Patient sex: M
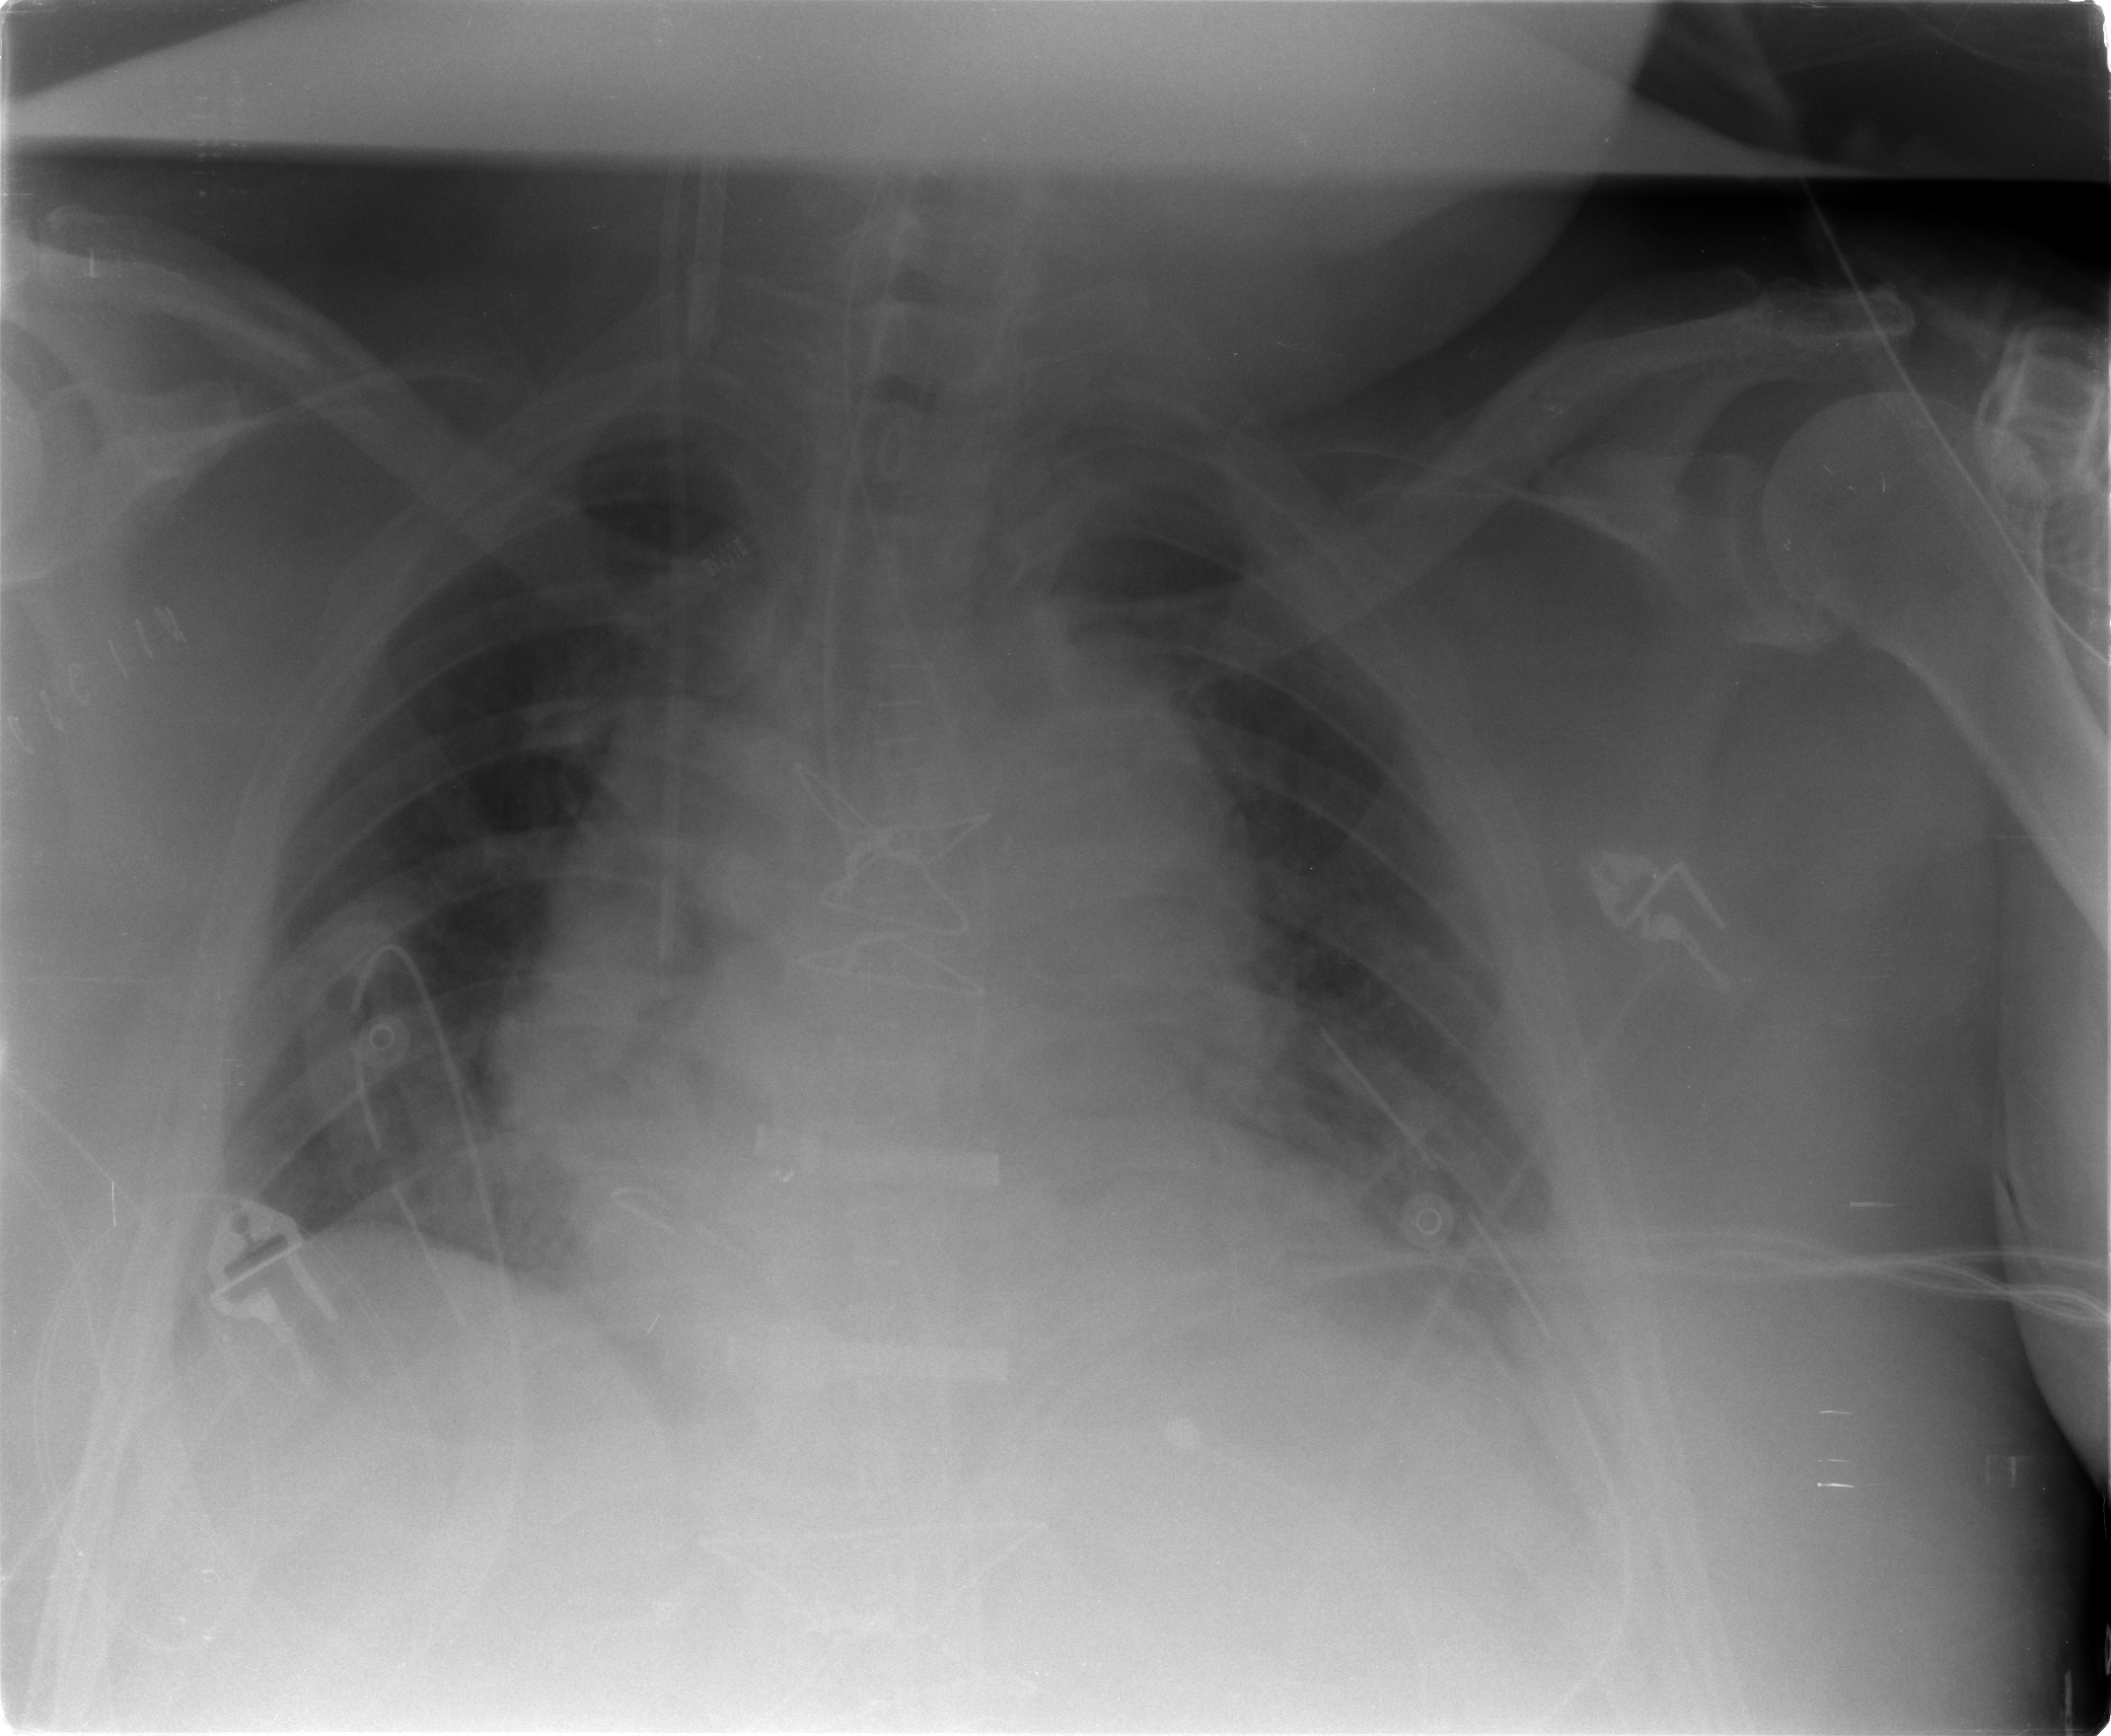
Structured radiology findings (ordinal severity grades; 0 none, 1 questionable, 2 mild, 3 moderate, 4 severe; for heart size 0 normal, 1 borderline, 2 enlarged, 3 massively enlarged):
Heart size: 2
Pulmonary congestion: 1
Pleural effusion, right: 0
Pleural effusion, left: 1
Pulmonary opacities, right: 0
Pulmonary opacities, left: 0
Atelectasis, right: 2
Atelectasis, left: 2